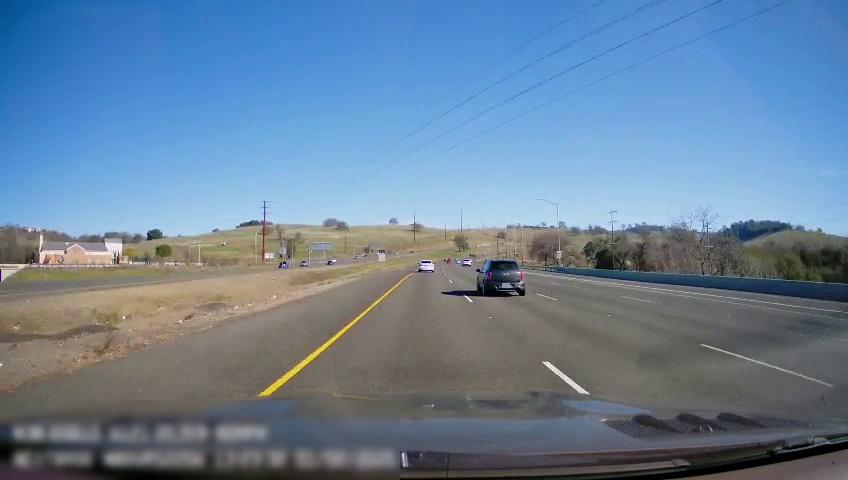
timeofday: Day
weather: Sunny
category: Drivable Space
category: Drivable Space
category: Vehicles | Car
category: Vehicles | Car
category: Vehicles | Car
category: Vehicles | SUV
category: Lanes | Current Lane
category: Lanes | Current Lane
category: Lanes | Alternate Lane
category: Lanes | Alternate Lane
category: Lanes | Alternate Lane